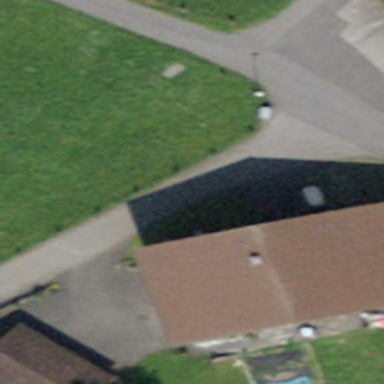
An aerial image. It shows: Gabled roofed house.